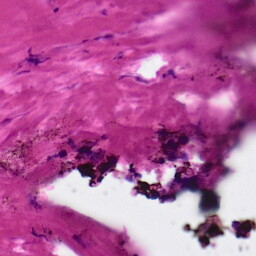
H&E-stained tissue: Ovarian